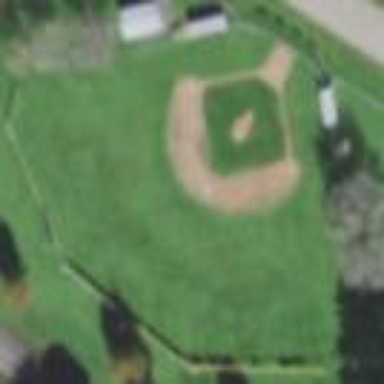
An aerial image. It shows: Baseball pitch for leisure land.